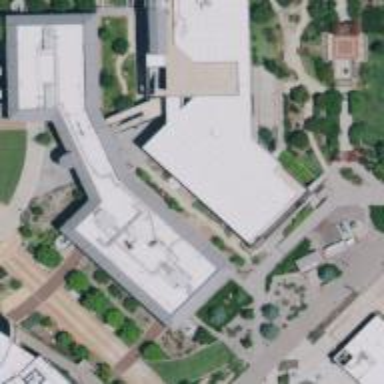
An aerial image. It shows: Educational institution with the building type of college.